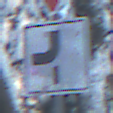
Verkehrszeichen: VerlaufVorfahrtsstrasse7
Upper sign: VorfahrtGewaehren
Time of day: MorningAfternoon
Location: Outdoor (Nature)
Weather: Clear
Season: Winter
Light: Natural